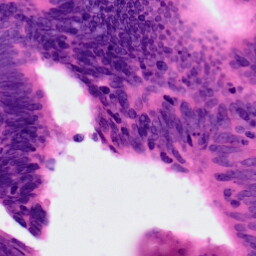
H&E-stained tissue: Colon